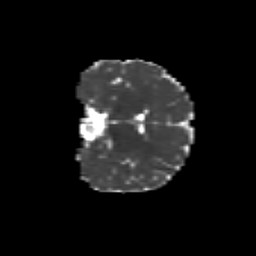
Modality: MD
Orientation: coronal
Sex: female
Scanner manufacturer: siemens
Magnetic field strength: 3 T
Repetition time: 5 s
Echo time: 0.071 s